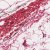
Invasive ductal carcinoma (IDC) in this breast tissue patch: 0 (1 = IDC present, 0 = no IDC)